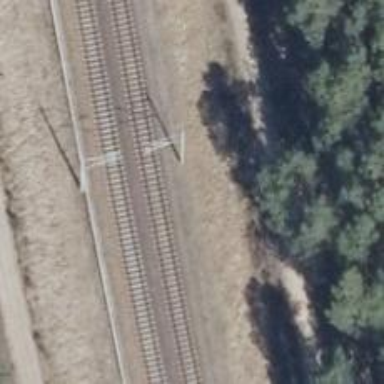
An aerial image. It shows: Railway track with contact lines for electrification.